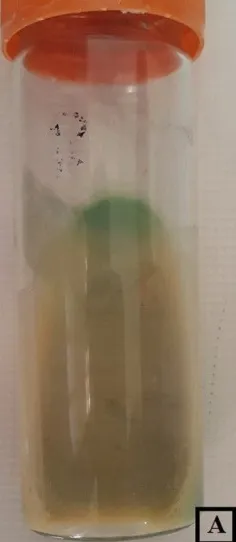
Colony morphology.
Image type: pathology (gram)